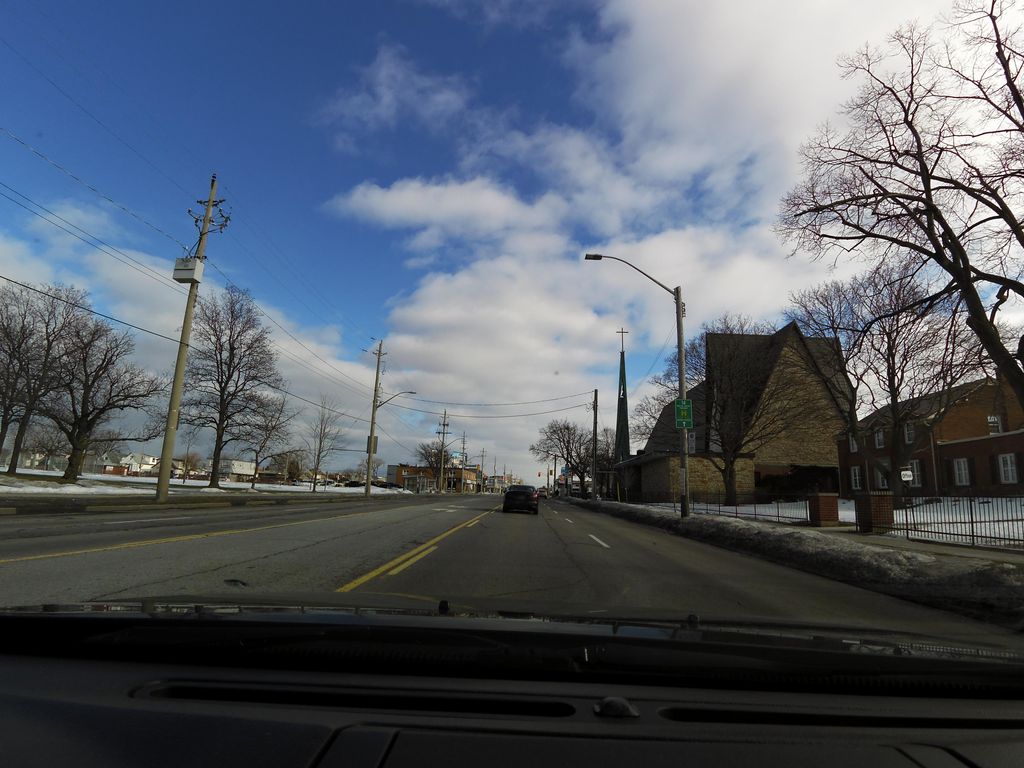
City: hamilton